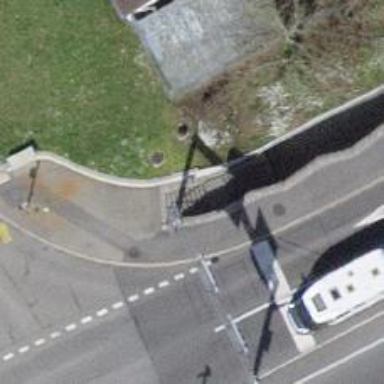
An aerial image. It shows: Road with steps.